Field crop: maize
Growth stage: 2
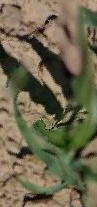
Species: maize